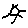
Label: sun